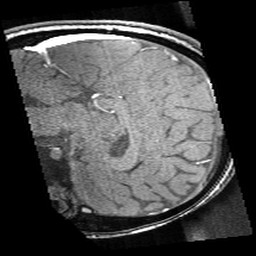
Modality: angio
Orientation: sagittal
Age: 23
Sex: female
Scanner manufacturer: siemens
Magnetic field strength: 3 T
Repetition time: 0.021 s
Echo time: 0.00343 s